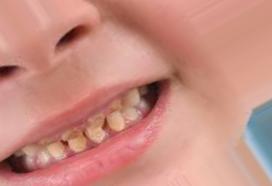
Condition: Tooth Discoloration